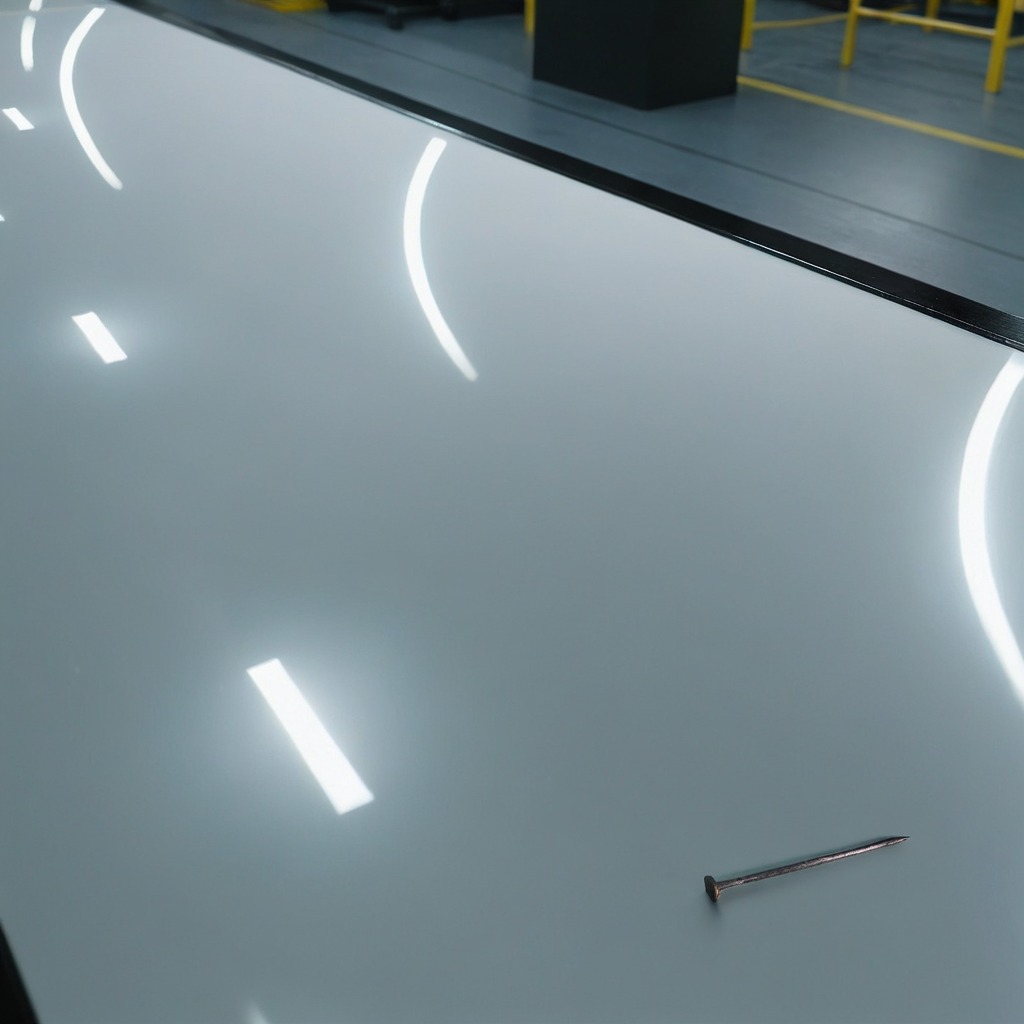
A iron nail is lying on the table.